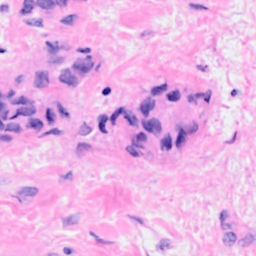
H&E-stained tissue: Breast